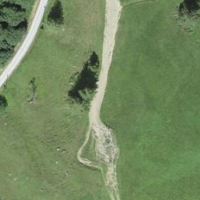
EUNIS habitat code: 24
Species observed at this site:
Silene dioica
Succisa pratensis
Sorbus aucuparia